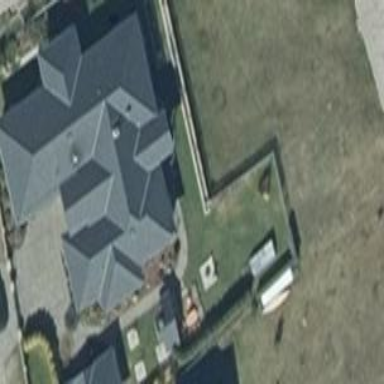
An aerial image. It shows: Building with gabled grey roof. The roof orientation is along the building.